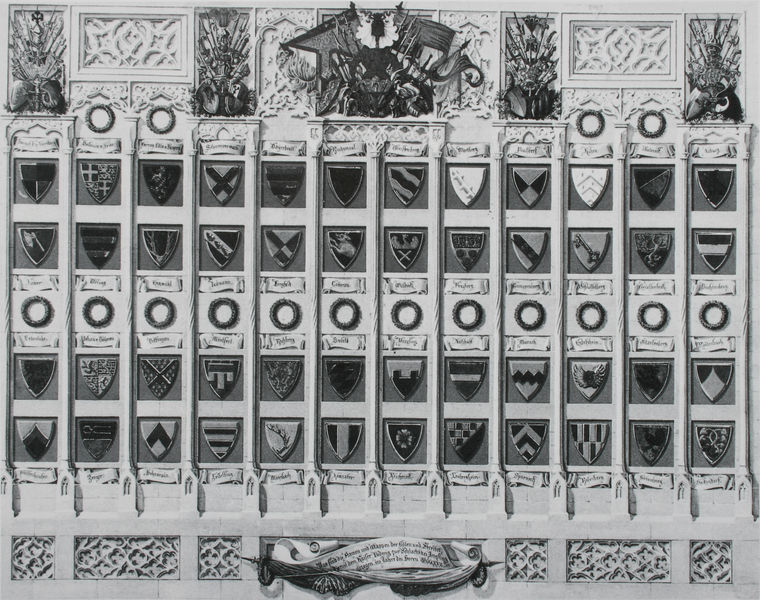
Titel: Isartor in München - Wappen und Namen der Adelsgeschlechter, die mit Kaiser Ludwig zur Schlacht bei Ampfing zogen
Standort: München
Institution: Architekturmuseum der Technischen Universität
Schlagwörter: flügel, weiß, dreieck, grau, marmor, schwarz, säulen, zeichen, zeichnung, muster, ornament, wand, stein, felder, land, adel, kreis, rund, ranken, relief, schrift, fahnen, grafik, graphik, linien, banner, tafel, inschrift, ornamente, verzierung, streifen, ring, striche, foto, fotografie, photographie, schild, unterschrift, ringe, kreuz, schwarzweiß, schwert, text, kreise, beschriftung, überschrift, abzeichen, orden, kranz, namen, photo, reihen, wappen, zickzack, karte, löwen, lanzen, schriftrolle, sammlung, kränze, siegel, marine, bänder, beil, kästchen, aufnahme, preußen, römisch, trophäe, inschriften, latein, länder, spruchband, schriftband, rechen, auszeichnungen, rubriken, heraldik, liste, unterschiedlich, schlüßel, erlass, angeordnet, parolen, familiengeschichte, siegesringe, lowen, wappenwand, wappenkunde